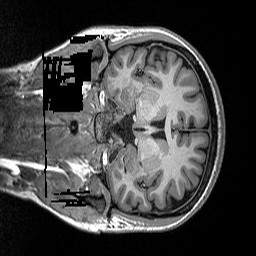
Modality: T1w
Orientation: coronal
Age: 31
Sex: female
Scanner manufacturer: siemens
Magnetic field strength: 3 T
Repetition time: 2.3 s
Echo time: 0.00298 s